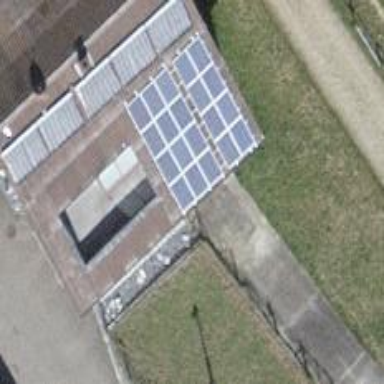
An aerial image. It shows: Solar power generator using photovoltaic panels.